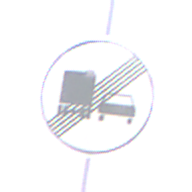
Verkehrszeichen: EndeUeberholverbotKraftfahrzeuge
Umgebung: Outdoor, Suburban
Tageszeit: MorningAfternoon
Wetter: PartlyCloudy
Licht: Natural
Jahreszeit: NotSpecified
Kontrast: HighContrast